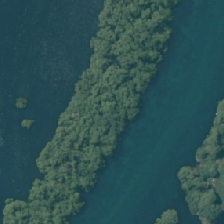
Land cover: deciduous_hardwood